Brain MRI, T1c slice (ischemic stroke SPES case)
Modalities acquired: T1c|T2|DWI|CBF|CBV|TTP|Tmax
Volume shape: 92x110x71 voxels, spacing: 2x2x2 mm
Slice 43 of 71
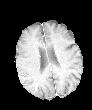
Lesion size: 31525 voxels